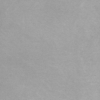
Label: dusty